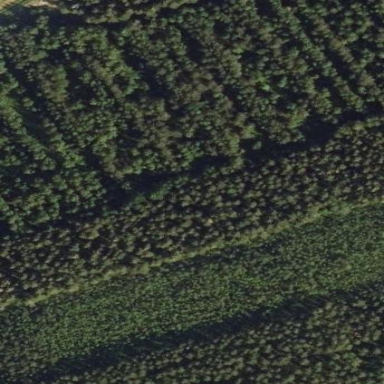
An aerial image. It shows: Forest area.